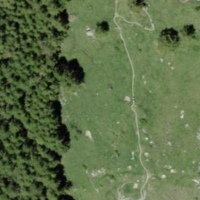
EUNIS habitat code: 26
Species observed at this site:
Hesperia comma
Erebia tyndarus
Fragaria vesca